Field crop: maize
Growth stage: 2
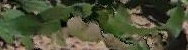
Species: maize